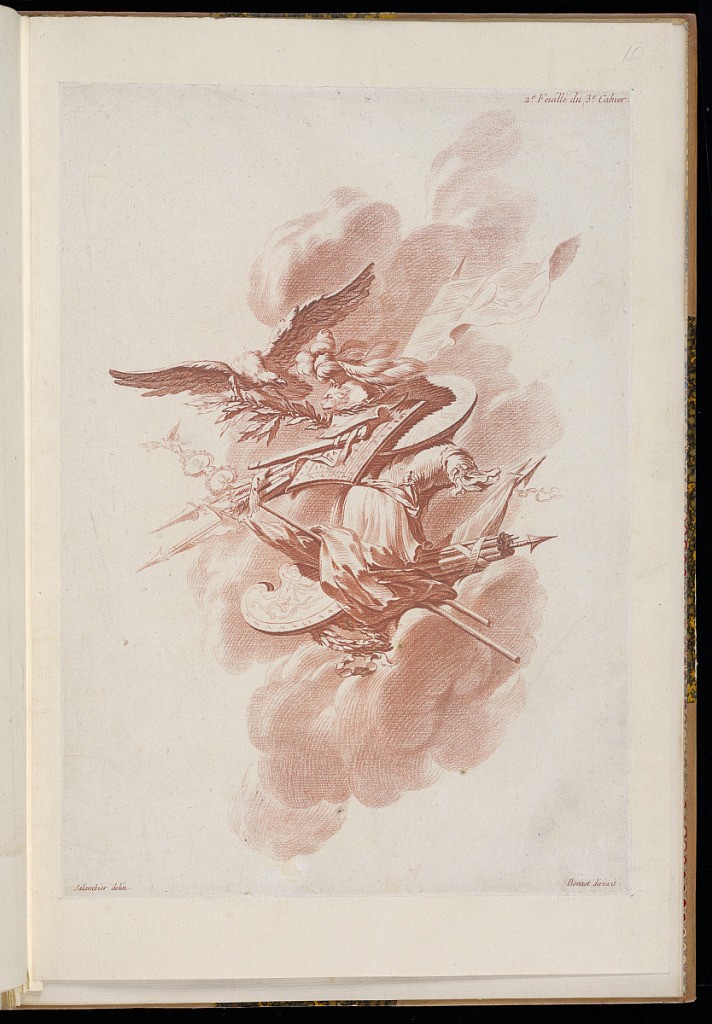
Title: Military Trophy Design
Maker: Henri Sallembier, French, ca. 1753 - 1820
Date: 1775–76
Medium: Etching and engraving (crayon manner) in red ink on paper
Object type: Print
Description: Ornamental military trophy design featuring an eagle, flags, shields, spears, quiver of arrows, leaves, ribbons, and an olive branch within clouds. The plate is signed and numbered.